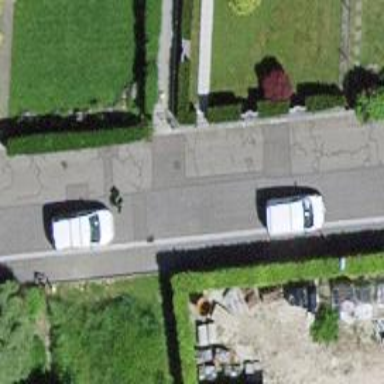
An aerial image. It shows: Asphalt road in residential area.